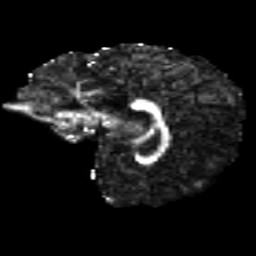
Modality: FA
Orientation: sagittal
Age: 25
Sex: female
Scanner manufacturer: siemens
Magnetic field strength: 3 T
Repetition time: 8.8 s
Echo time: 0.085 s